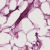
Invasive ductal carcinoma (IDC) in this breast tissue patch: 0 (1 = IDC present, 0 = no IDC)